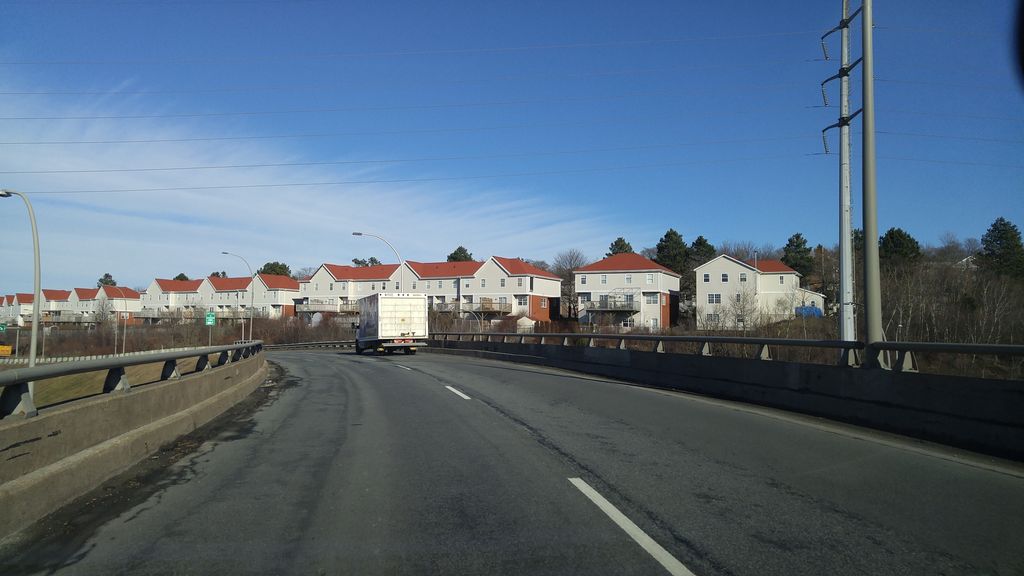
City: halifax